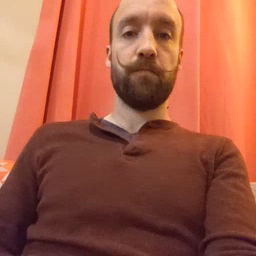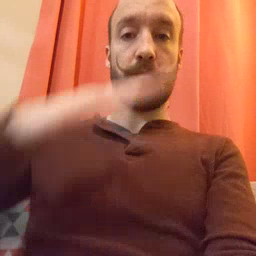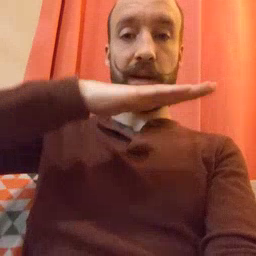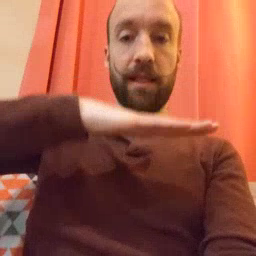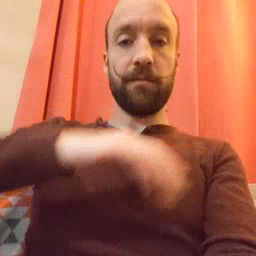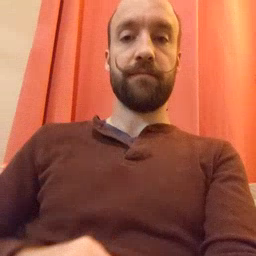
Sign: table